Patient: sex F, age 68
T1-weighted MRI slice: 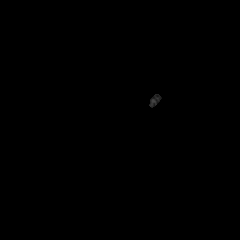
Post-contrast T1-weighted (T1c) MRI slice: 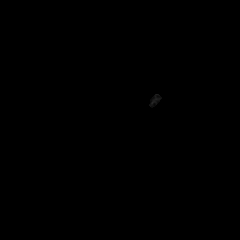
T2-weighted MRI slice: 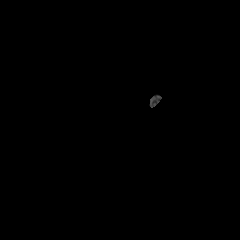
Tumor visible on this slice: no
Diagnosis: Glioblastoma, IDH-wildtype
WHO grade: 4